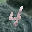
Label: 4